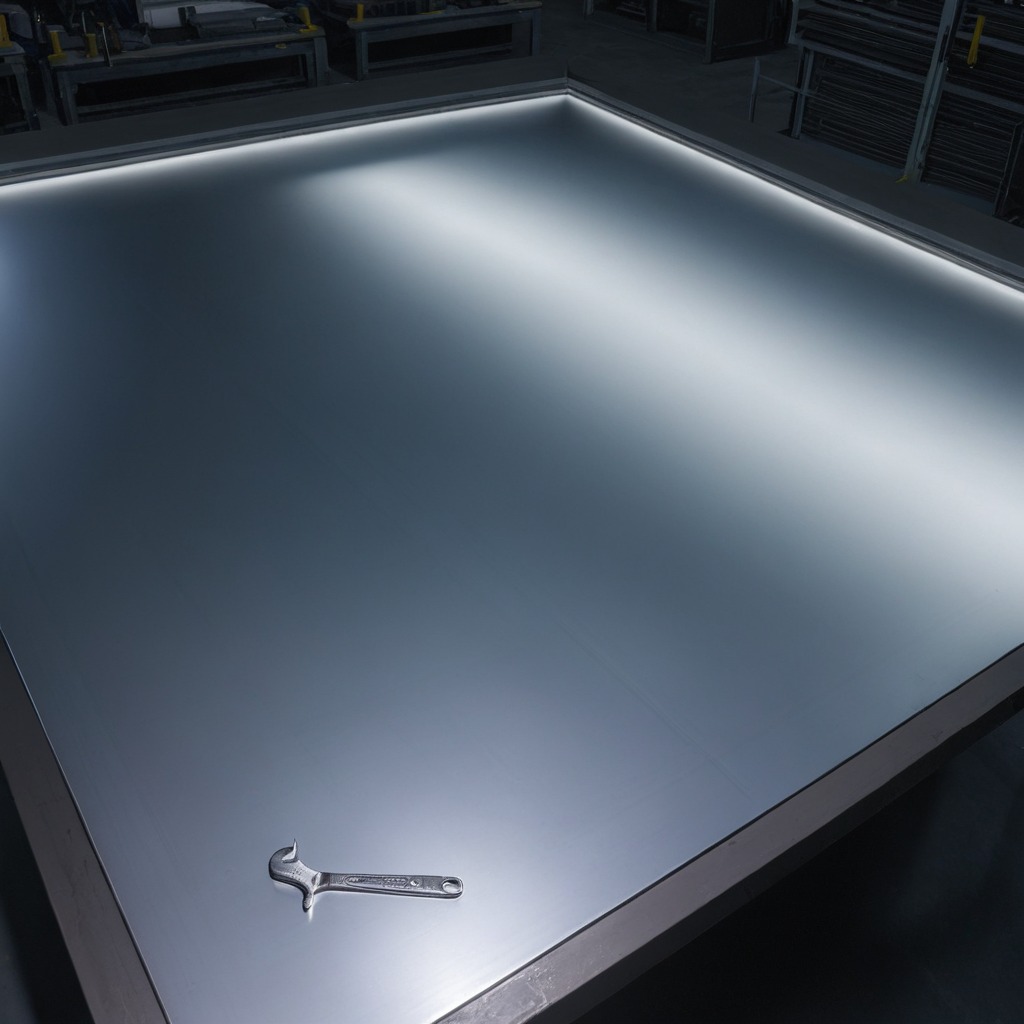
An wrench is lying on a clean empty table in a basement in the evening.